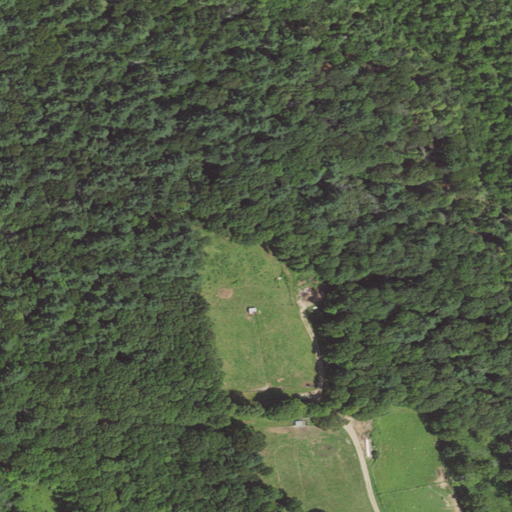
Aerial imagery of mountain in Massachusetts named Mount Blue containing deciduous forest, mixed forest, evergreen forest, woody wetlands, and pasture